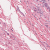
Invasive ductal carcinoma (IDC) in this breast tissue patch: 1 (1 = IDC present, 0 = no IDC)